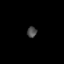
Tissue: prostate
Cell type: Fibroblasts
Senescence score: 0.7179
Nuclear area (px): 99
Mean DAPI intensity: 76.808